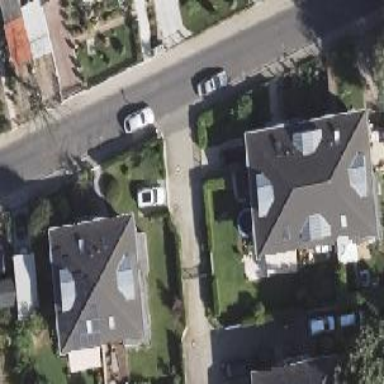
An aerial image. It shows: Living street.